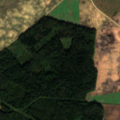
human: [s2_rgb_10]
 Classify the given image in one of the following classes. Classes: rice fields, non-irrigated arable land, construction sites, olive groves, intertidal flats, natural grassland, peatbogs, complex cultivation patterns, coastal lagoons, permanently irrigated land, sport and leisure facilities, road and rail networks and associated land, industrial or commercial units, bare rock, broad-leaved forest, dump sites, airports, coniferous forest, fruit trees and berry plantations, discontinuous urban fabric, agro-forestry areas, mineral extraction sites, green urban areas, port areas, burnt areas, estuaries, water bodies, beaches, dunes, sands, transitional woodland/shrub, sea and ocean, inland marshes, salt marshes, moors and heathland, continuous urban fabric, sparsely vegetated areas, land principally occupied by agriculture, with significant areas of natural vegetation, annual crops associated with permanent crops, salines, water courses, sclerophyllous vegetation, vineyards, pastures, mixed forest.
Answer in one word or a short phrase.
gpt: non-irrigated arable land, broad-leaved forest, mixed forest